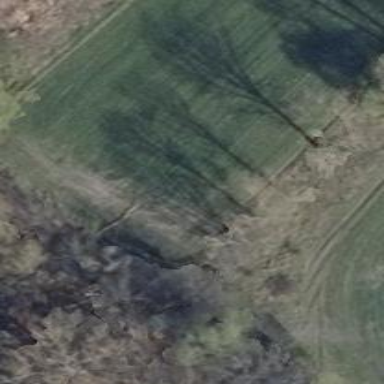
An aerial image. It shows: Row of trees in natural setting.